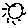
Label: sun